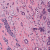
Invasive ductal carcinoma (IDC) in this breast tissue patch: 1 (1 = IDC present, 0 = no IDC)